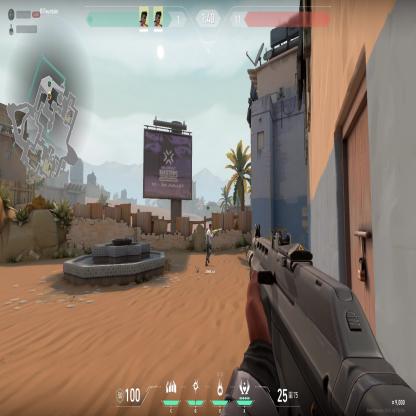
Label: teammate